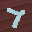
Label: 7